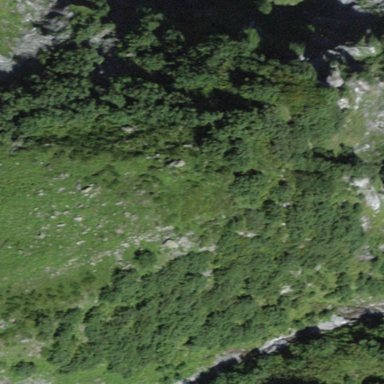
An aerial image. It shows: Beautiful woodland area.